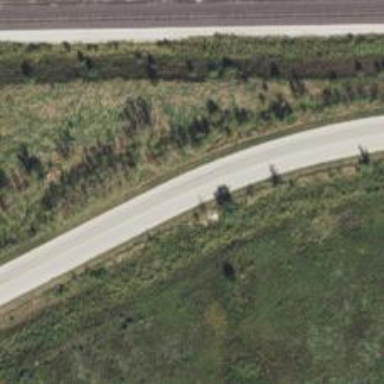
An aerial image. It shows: Tertiary road.